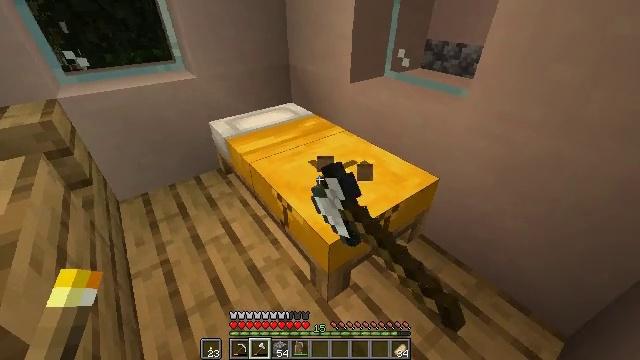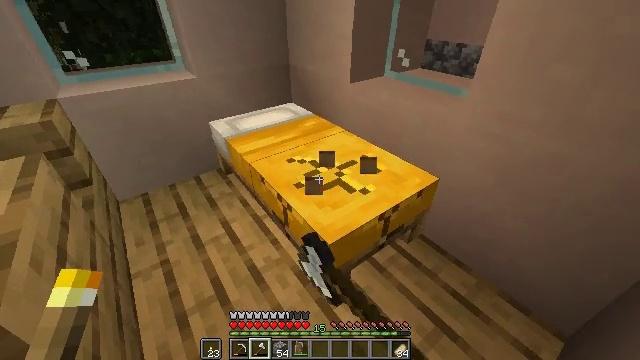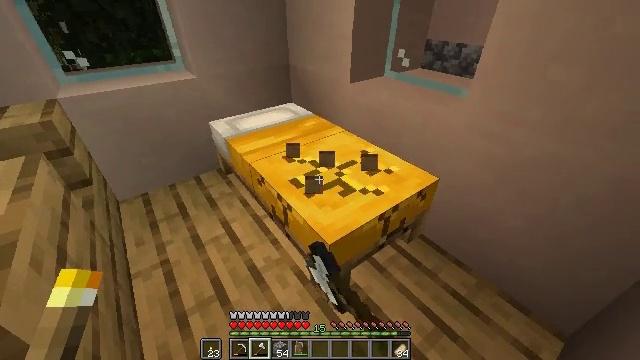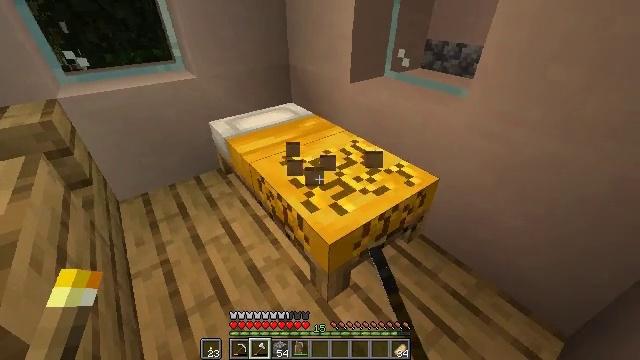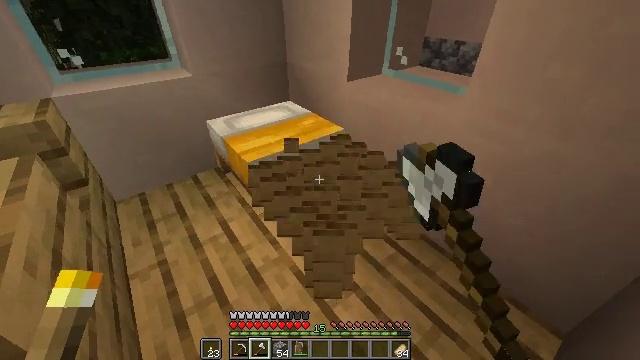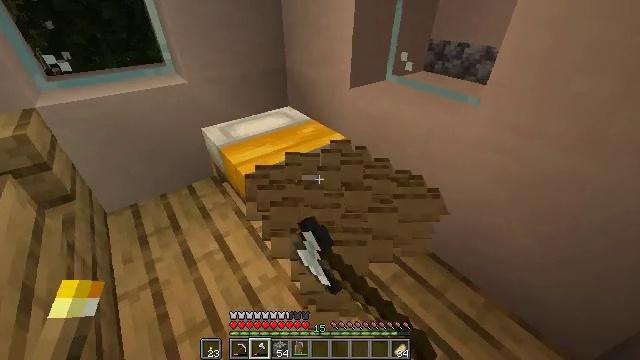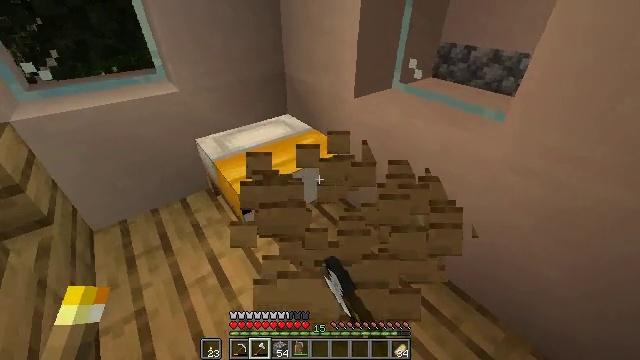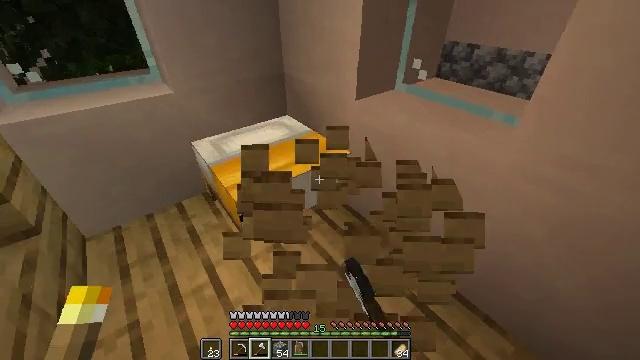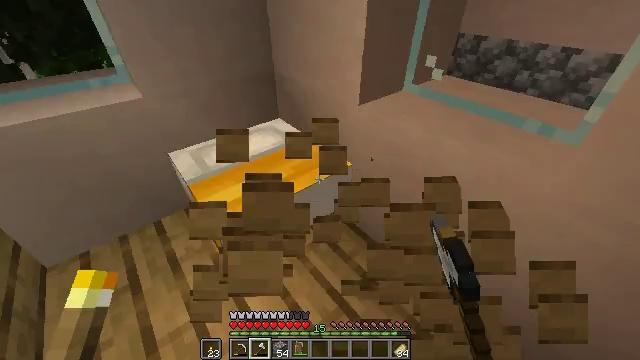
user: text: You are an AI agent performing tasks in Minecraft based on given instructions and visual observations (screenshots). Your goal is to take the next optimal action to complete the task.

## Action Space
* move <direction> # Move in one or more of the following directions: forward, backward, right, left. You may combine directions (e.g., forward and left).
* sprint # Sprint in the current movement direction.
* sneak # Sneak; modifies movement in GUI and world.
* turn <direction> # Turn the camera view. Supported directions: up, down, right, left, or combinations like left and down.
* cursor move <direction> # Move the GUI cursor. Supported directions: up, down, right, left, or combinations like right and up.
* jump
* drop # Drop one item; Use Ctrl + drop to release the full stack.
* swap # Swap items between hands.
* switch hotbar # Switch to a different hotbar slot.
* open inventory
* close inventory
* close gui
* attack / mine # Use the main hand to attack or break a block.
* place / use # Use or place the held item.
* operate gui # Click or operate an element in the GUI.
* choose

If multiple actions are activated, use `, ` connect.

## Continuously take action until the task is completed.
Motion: motion action
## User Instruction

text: Remove the yellow bed.
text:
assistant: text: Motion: attack / mine
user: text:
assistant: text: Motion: attack / mine
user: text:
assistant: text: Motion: attack / mine
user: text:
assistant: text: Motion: move forward, attack / mine
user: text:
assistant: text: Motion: move forward, attack / mine
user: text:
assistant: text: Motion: move forward, attack / mine
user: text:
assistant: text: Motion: move forward
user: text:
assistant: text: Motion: move forward, turn right and down
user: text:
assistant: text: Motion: no_op